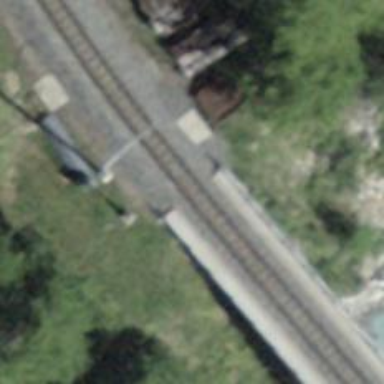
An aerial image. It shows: Narrow gauge railway bridge with electrified contact lines.